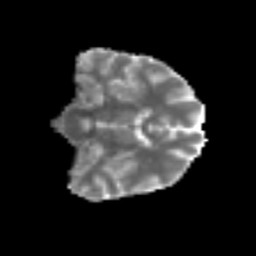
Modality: MD
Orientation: coronal
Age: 72
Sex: female
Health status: ill
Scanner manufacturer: siemens
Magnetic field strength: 3 T
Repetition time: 8.7 s
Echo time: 0.11 s